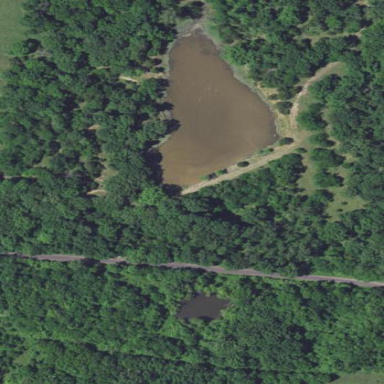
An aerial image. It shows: Pond with natural water.